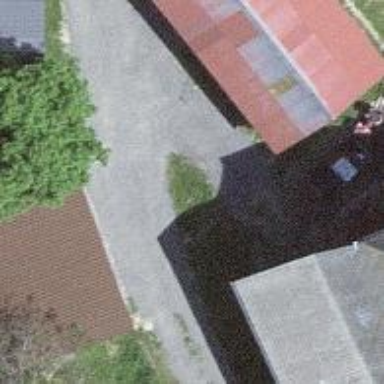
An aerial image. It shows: Farm.